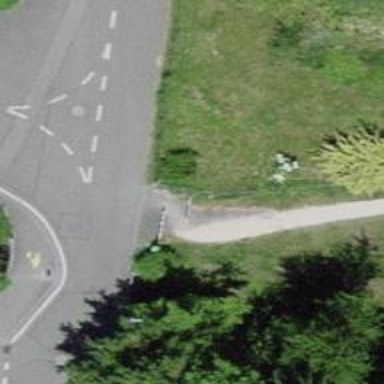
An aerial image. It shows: Cycle barrier.